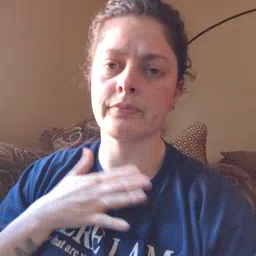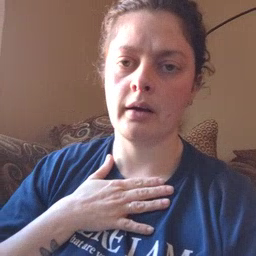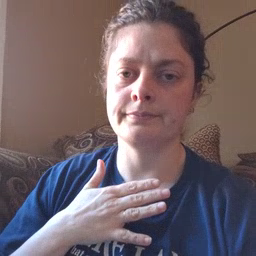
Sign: minemy